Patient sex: M
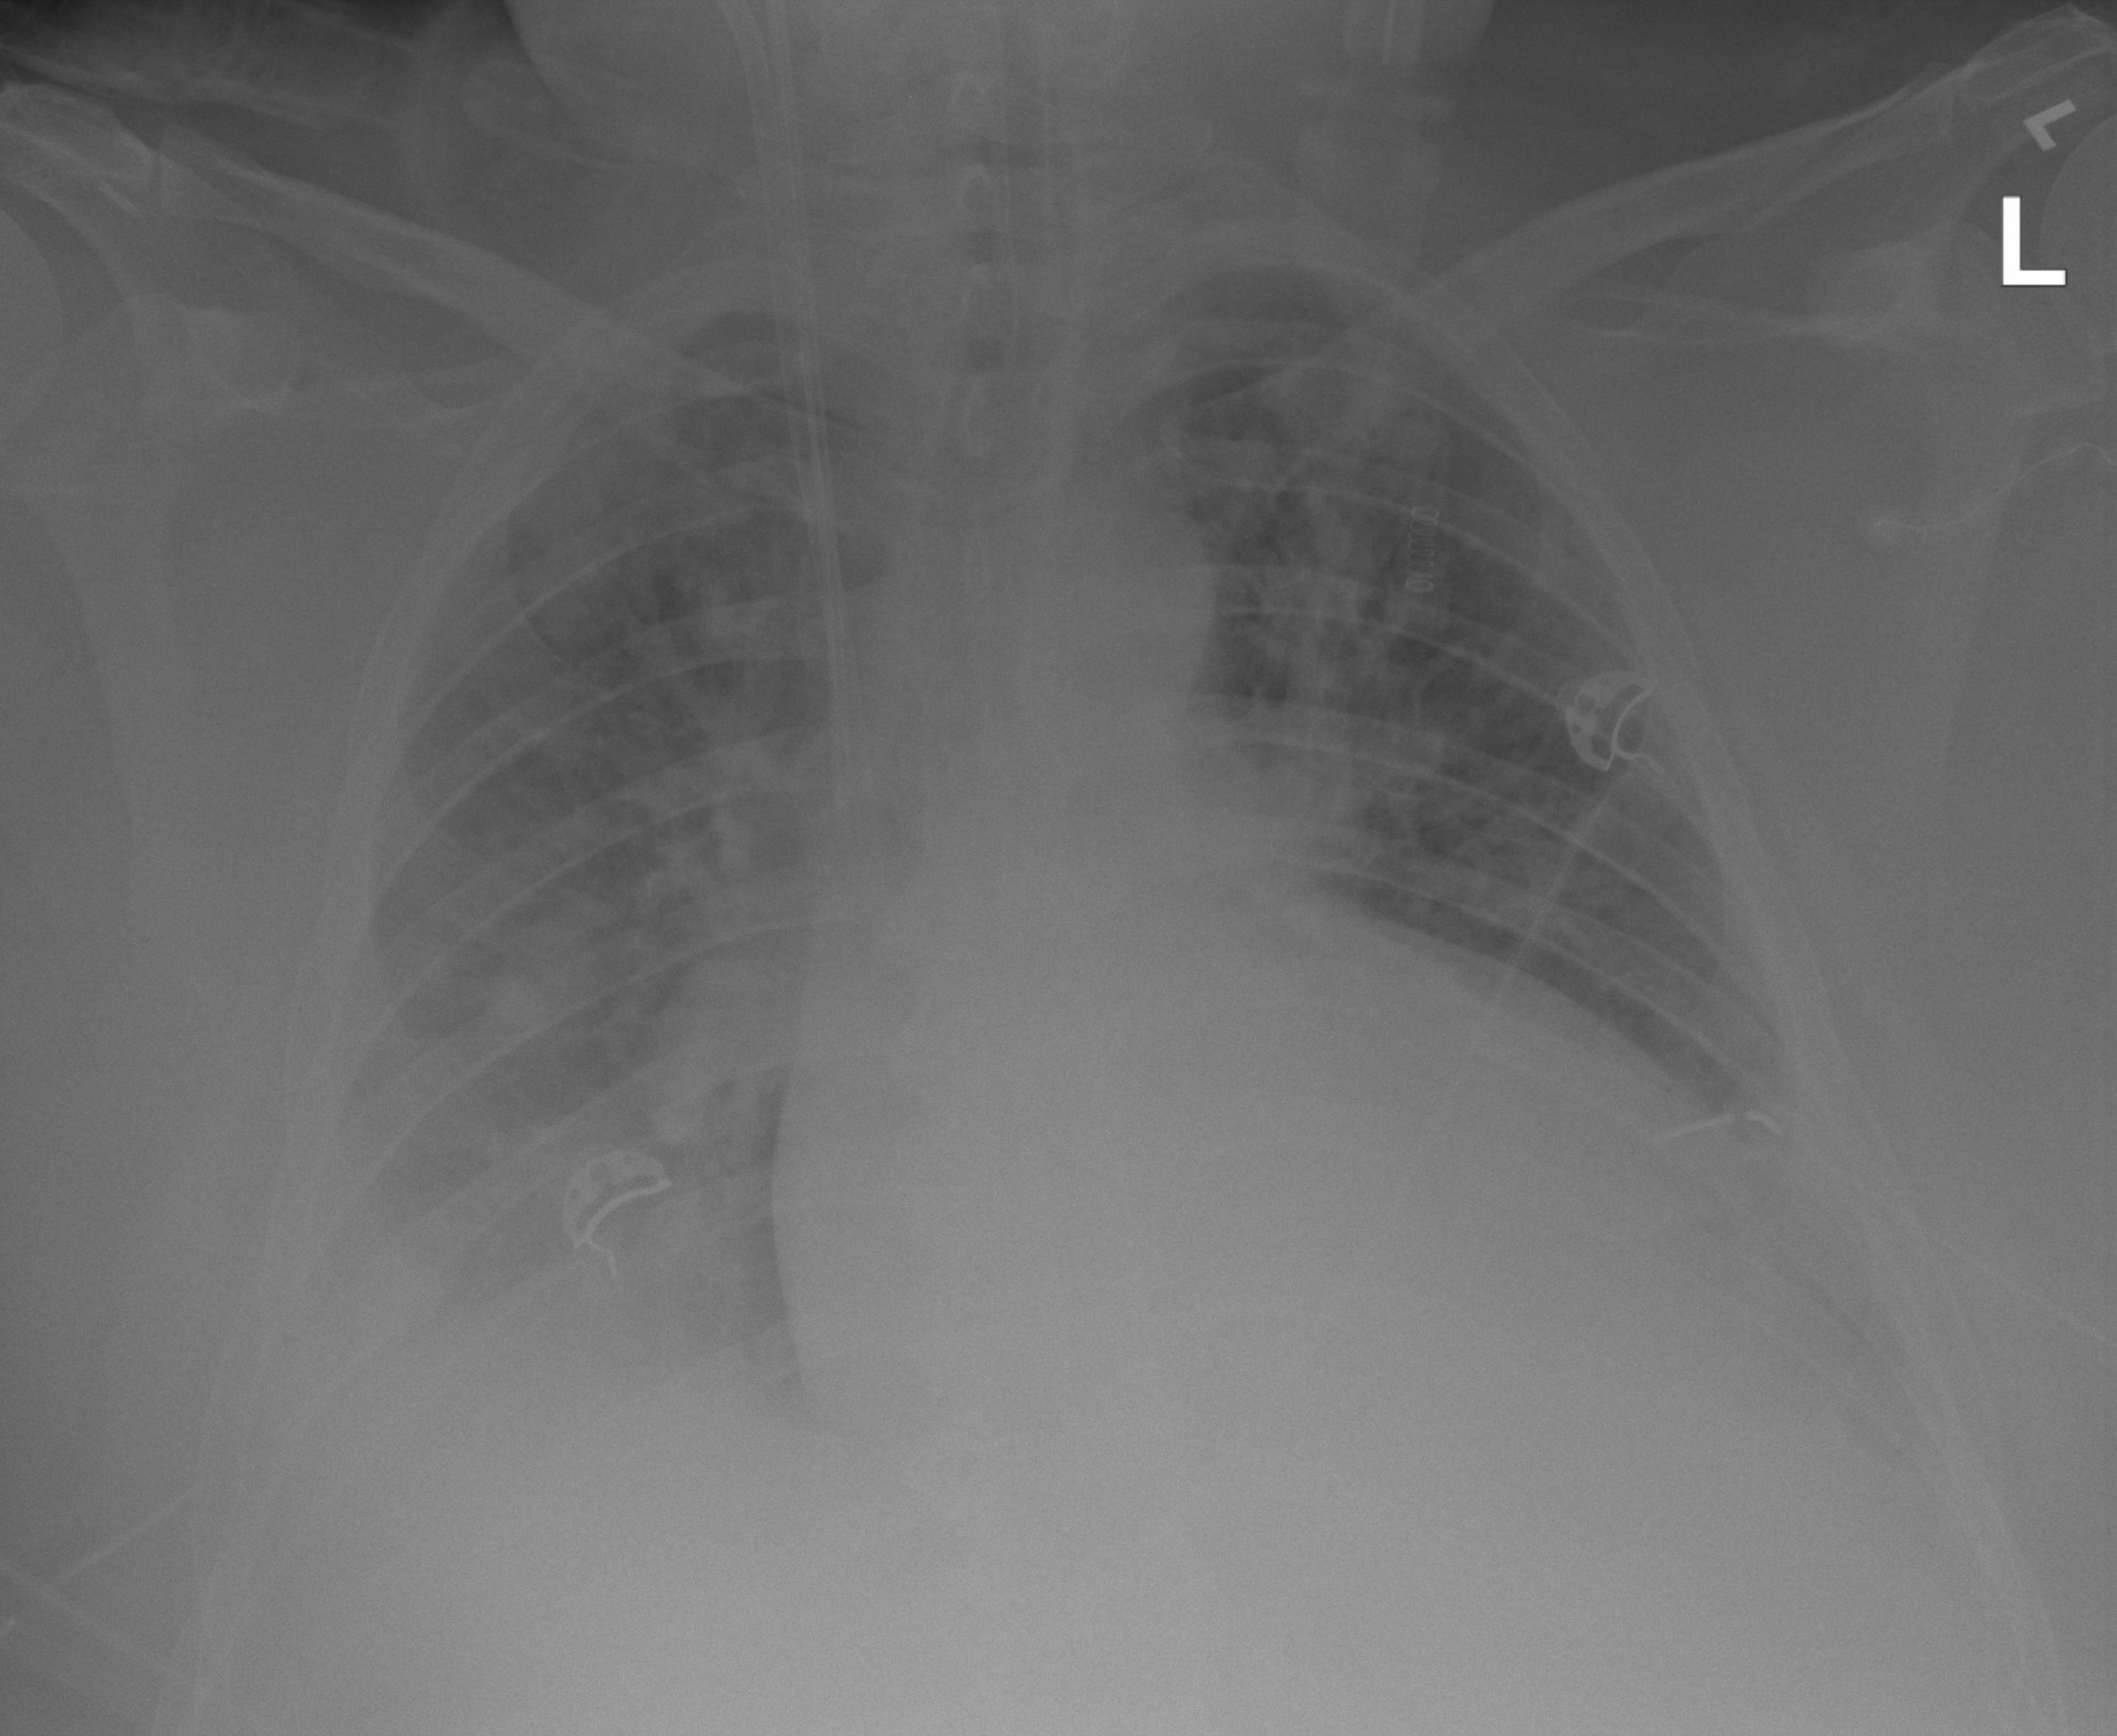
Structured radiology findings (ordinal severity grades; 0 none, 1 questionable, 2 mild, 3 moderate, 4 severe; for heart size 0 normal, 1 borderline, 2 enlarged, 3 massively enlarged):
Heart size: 2
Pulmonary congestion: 2
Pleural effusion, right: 3
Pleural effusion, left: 2
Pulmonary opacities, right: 3
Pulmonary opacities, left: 3
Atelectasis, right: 2
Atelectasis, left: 2